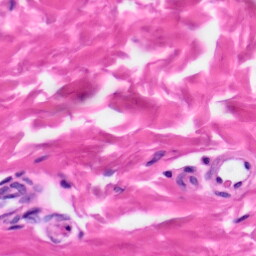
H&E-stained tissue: Skin